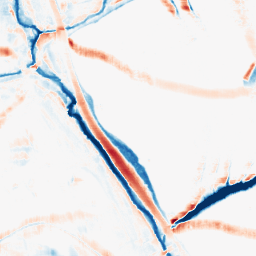
Category: morphological
Decomposition family: morphological_square
Decomposition parameters: operation: average
size: 15
Upsampling method: bilinear
Upsampling parameters: scale: 4
Upsampling scale: 4